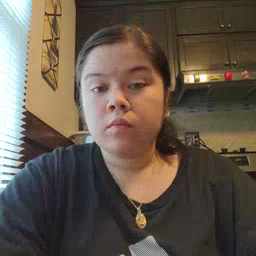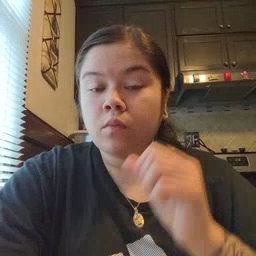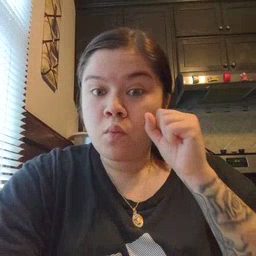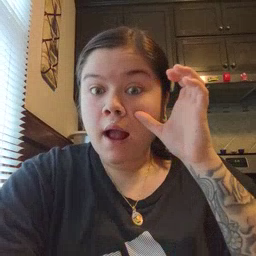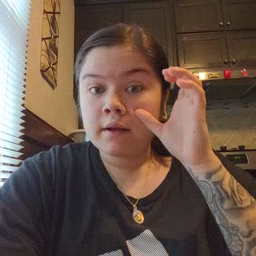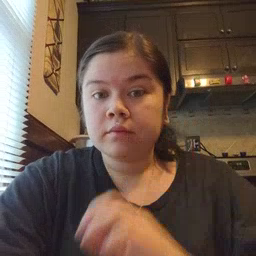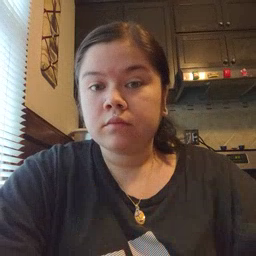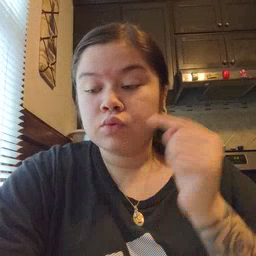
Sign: awake